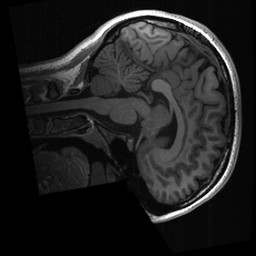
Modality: T1w
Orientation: sagittal
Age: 20
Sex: female